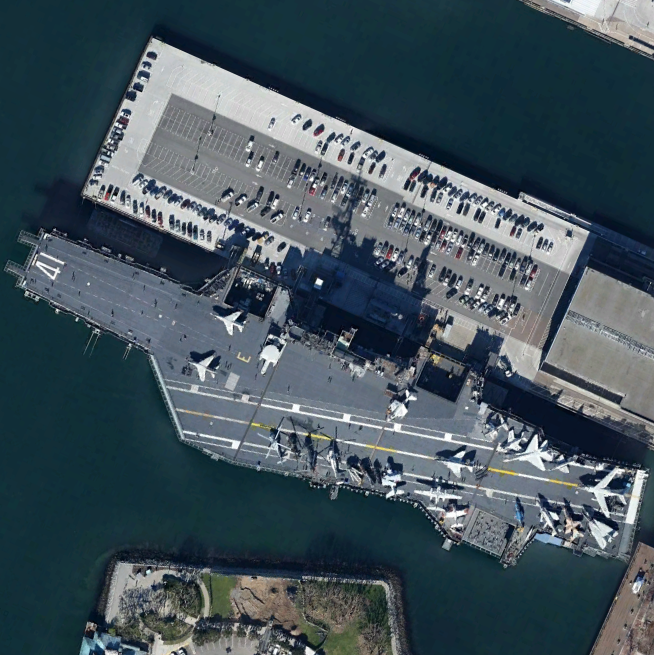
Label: aircraft_carrier